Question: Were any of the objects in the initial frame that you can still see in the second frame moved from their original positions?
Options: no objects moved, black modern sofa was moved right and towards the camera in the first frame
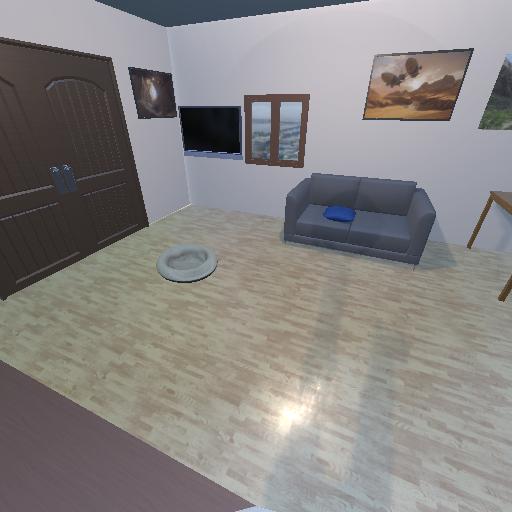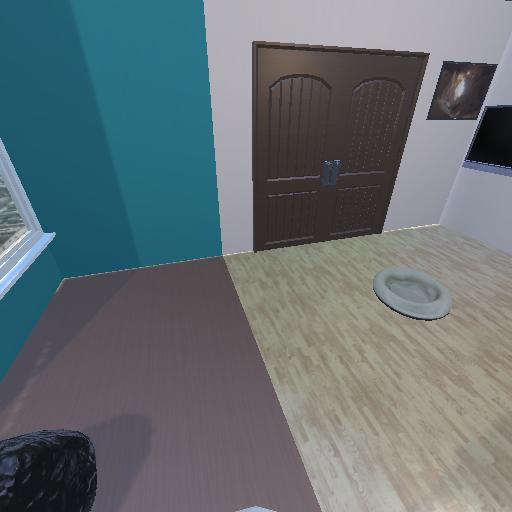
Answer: no objects moved